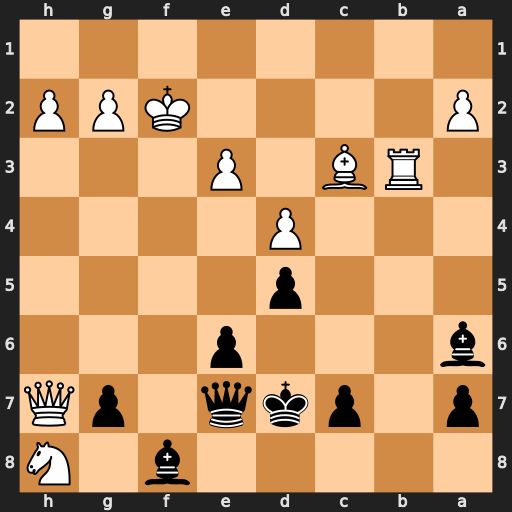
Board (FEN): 5b1N/p1pkq1pQ/b3p3/3p4/3P4/1RB1P3/P4KPP/8
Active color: b
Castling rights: -
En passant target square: -
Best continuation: Qf6+ Ke1 Qf1+ Kd2 Qe2+ Kc1 Bd3 Qxd3 Qxd3